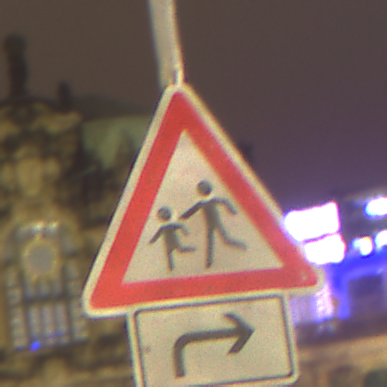
Verkehrszeichen: KinderRechts
Zusatzzeichen unten: RichtungsangabeDurchPfeile5
Umgebung: Outdoor, Urban
Tageszeit: Night
Wetter: Overcast
Licht: Artificial
Jahreszeit: NotSpecified
Kontrast: HighContrast